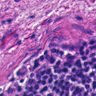
Metastatic tissue present: yes